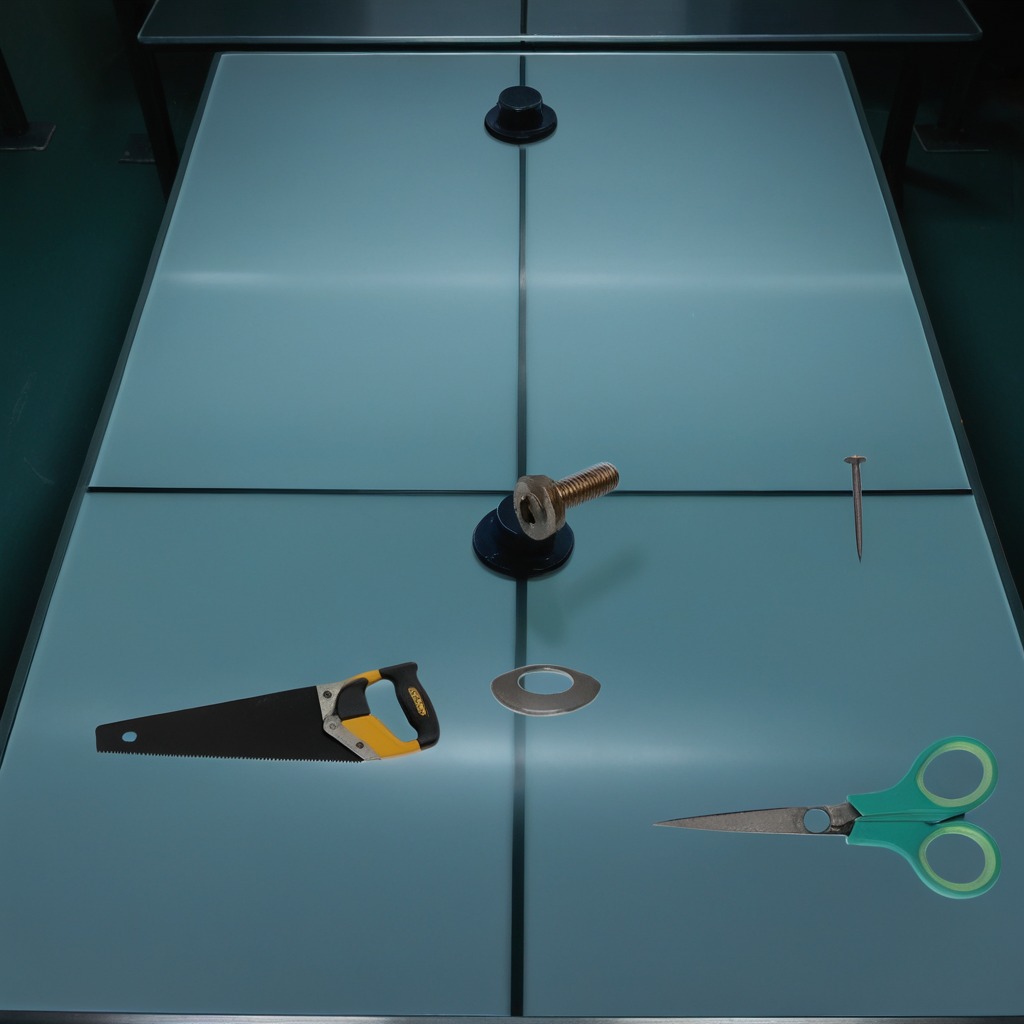
A flat metal washer, a metal machine screw, an iron nail, a handheld metal saw, and a pair of scissors are lying on a clean empty table in a railway signal maintenance room lit by harsh overhead fluorescents.